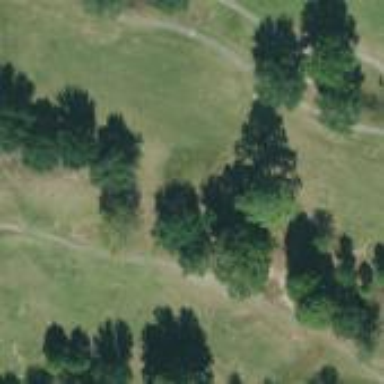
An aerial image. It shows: Grassy area designated as golf fairway.